Field crop: maize
Growth stage: 1
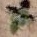
Species: chenopodium